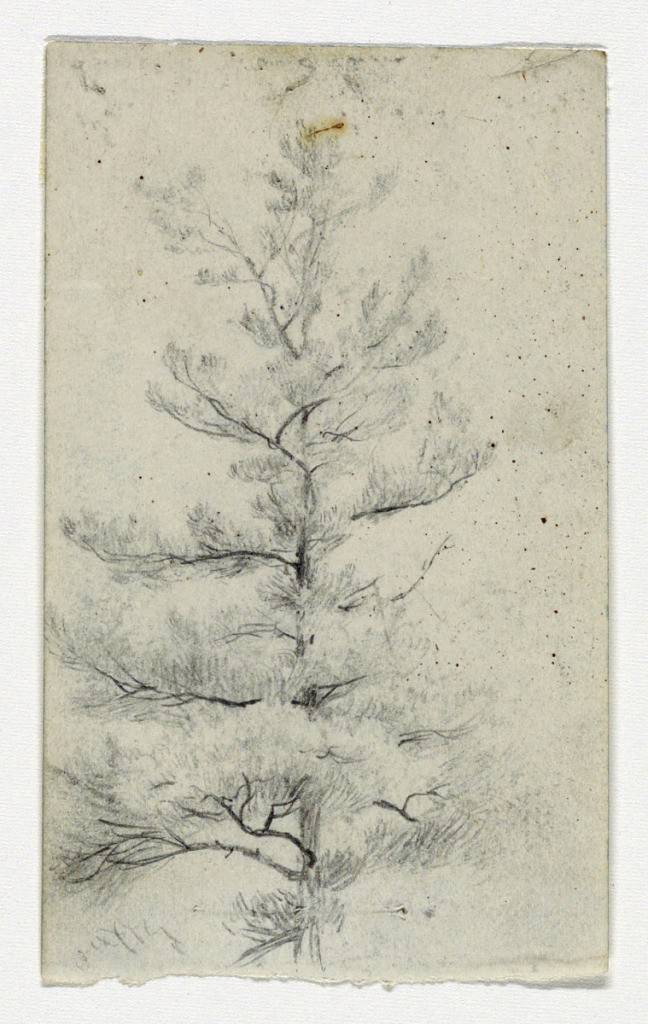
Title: Sketch of a Tree
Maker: Daniel Huntington, American, 1816–1906
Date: September 1850
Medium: Graphite on paper
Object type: Drawing
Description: Upper section of an evergreen tree. Verso: The wooded shore of a lake.